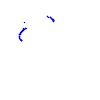
Particle: proton